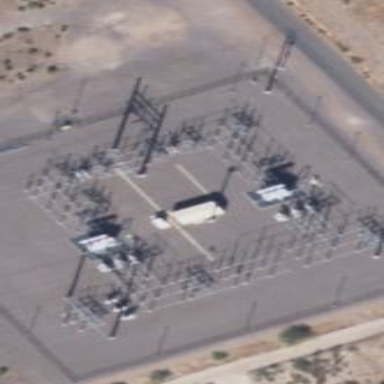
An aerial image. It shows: Outdoor distribution-level power substation enclosed by fence.